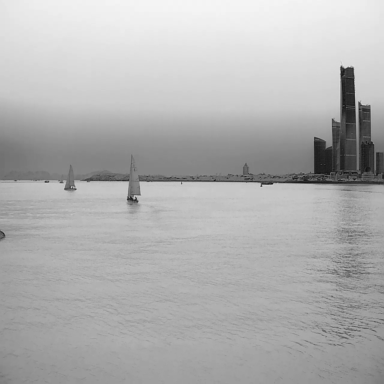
There are two sailboats in the infrared image.